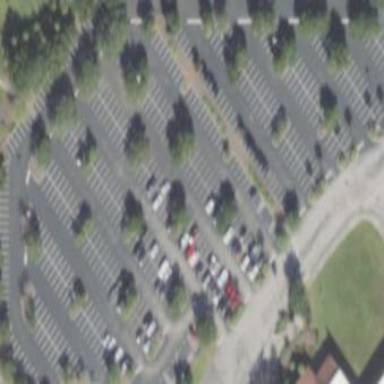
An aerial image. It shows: Parking area with surface.